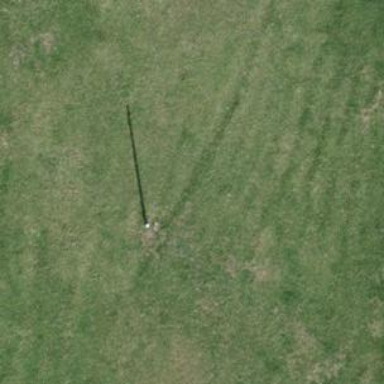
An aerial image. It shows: Minor power line.